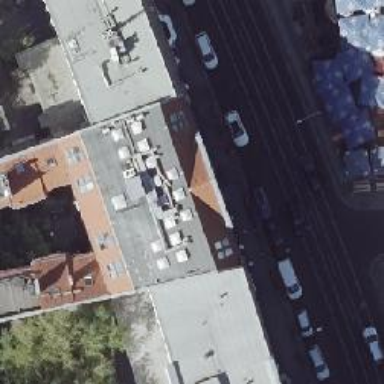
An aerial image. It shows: Shop selling clothes.